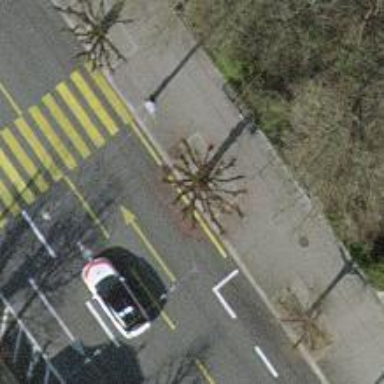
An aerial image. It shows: Avenue lined with trees.